Question: I am trying to parse <URL> to create 5 lists, one for each day and filled with one string for each announcement. For example
'''
[in] custom_function(page)
[out] [[<MONDAYS ANNOUNCEMENTS>],
[<TUESDAYS ANNOUNCEMENTS>],
[<WEDNESDAYS ANNOUNCEMENTS>],
[<THURSDAYS ANNOUNCEMENTS>],
[<FRIDAYS ANNOUNCEMENTS>]]
'''
But I can't figure out the correct way to do this.
This is what I have so far
'''
from bs4 import BeautifulSoup
import requests
import datetime
url = http://mam.econoday.com/byweek.asp?day=7&month=4&year=2014&cust=mam&lid=0
# Get the text of the webpage
r = requests.get(url)
data = r.text
soup = BeautifulSoup(data)
full_table_1 = soup.find('table', 'eventstable')
'''

I Figured out that what I want is in the highlighted tag, but I'm not sure how to get to that exact tag and then parse out the times/announcements into a list. I've tried multiple methods but it just keeps getting messier.
What do I do?
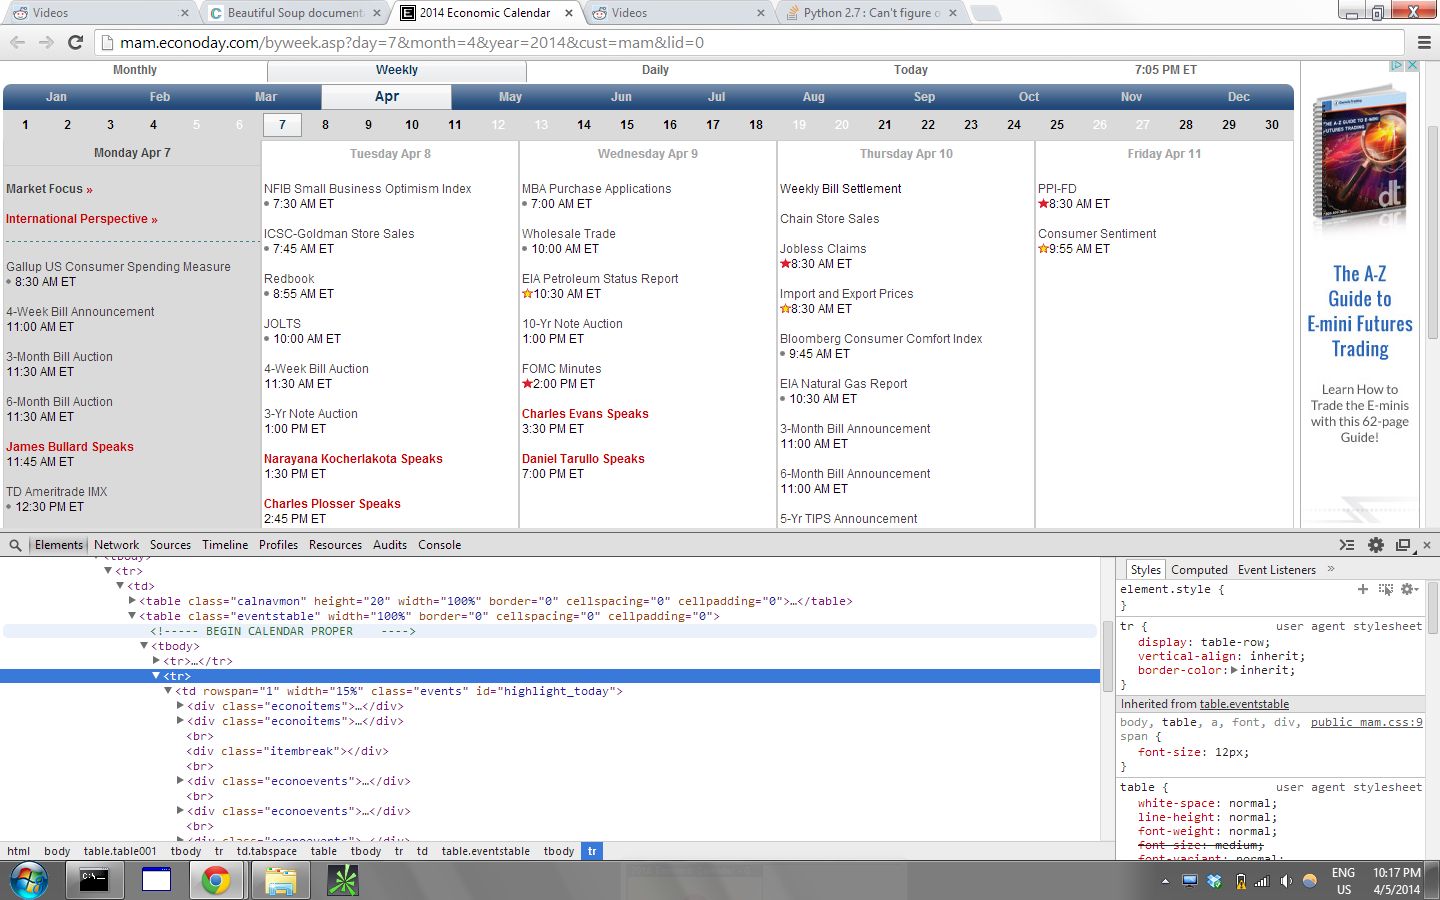
Answer: The idea is to find all 'td' elements with 'events' class, then read 'div' elements inside:
'''
data = []
for day in soup.find_all('td', class_='events'):
data.append([div.text for div in day.find_all('div', class_='econoevents')])
print data
'''
prints:
'''
[[u'Gallup US Consumer Spending Measure8:30 AM ET',
u'4-Week Bill Announcement11:00 AM ET',
u'3-Month Bill Auction11:30 AM ET',
...
],
...
]
'''